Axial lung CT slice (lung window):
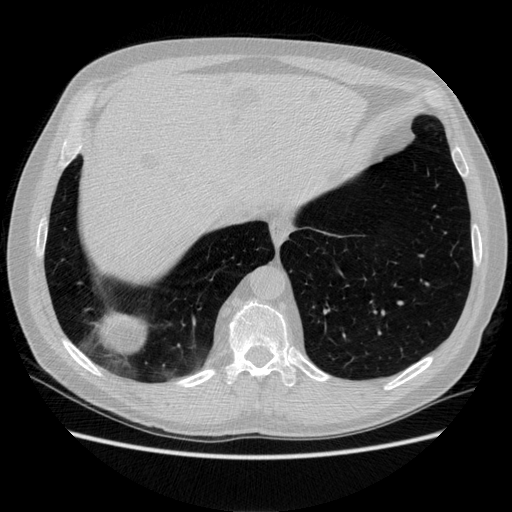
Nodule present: no